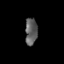
Tissue: prostate
Cell type: T cells
Senescence score: 0.7592
Nuclear area (px): 319
Mean DAPI intensity: 95.27